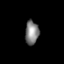
Tissue: prostate
Cell type: T cells
Senescence score: 0.3326
Nuclear area (px): 319
Mean DAPI intensity: 128.254